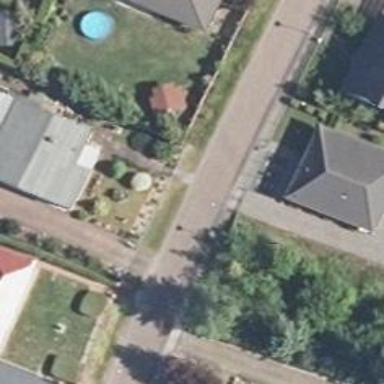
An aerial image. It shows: Residential road.